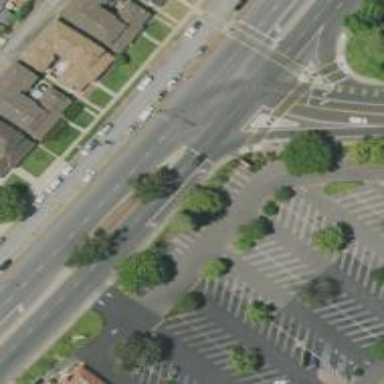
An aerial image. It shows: Solid stop line on the road.